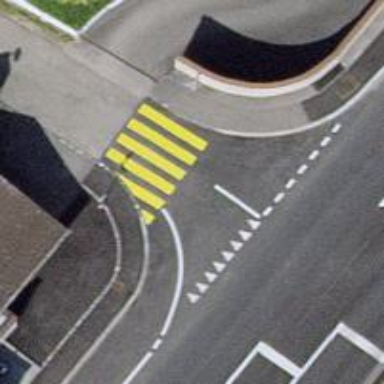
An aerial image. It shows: Zebra crossing on the road.